高一 · 计数
(2020 秋・朝阳区校级期末) 某高级中学 100 位学生在市统考中的理科综合分数, 以 $[160,180$ ), $[180,200),[200,220),[220,240),[240,260),[260,280),[280,300 ）$ 分组的频率分布直方图如图所示.

(1) 求直方图中 $x$ 的值;

（2）估计理科综合分数在 240 分以上的概率;

(3) 估计理科综合分数的众数和中位数.

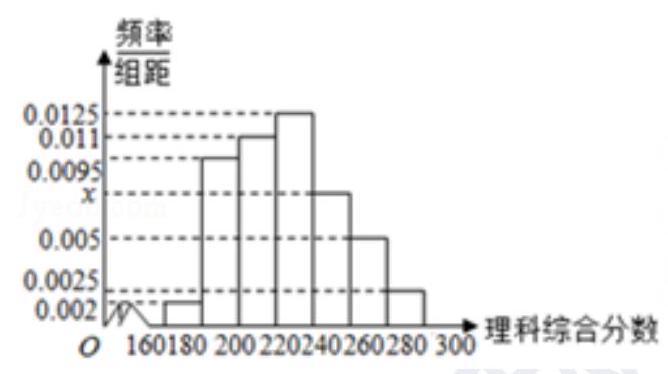
答案: 解：（1）由 $(0.002+0.0095+0.011+0.0125+\chi+0.005+0.0025 ） \times 20=1$,

得 $x=0.0075$,

故直方图中 $x$ 的值为 0.0075 .

（2）理科综合分数在 $[240,260 ）$ 的学生有 $0.0075 \times 20 \times 100=15$ （人）,同理可求理科综合分数为 $[260,280 ）,[280,300]$ 的用户分别有 10 人、 5 人,故估计理科综合分数在 240 分以上的概率为 $\frac{15+10+5}{100}=0.3$.

(3) 估计理科综合分数的众数是 $\frac{220+240}{2}=230$,

$\because(0.002+0.0095+0.011) \times 20=0.45<0.5$,

$\therefore$ 理科综合分数的中位数在 $[220,240 ）$ 内, 设中位数为 $a$,

则 $(0.002+0.0095+0.011) \times 20+0.0125 \times(a-220)=0.5$,

解得 $a=224$,
故中位数为 224 .